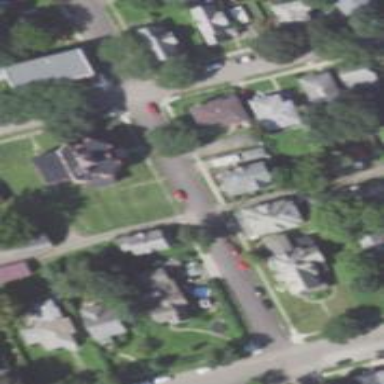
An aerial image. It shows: Alleyway designated as service road.